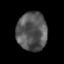
Tissue: prostate
Cell type: T cells
Senescence score: 0.258
Nuclear area (px): 1145
Mean DAPI intensity: 86.038